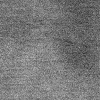
Atmospheric dust classification: dusty